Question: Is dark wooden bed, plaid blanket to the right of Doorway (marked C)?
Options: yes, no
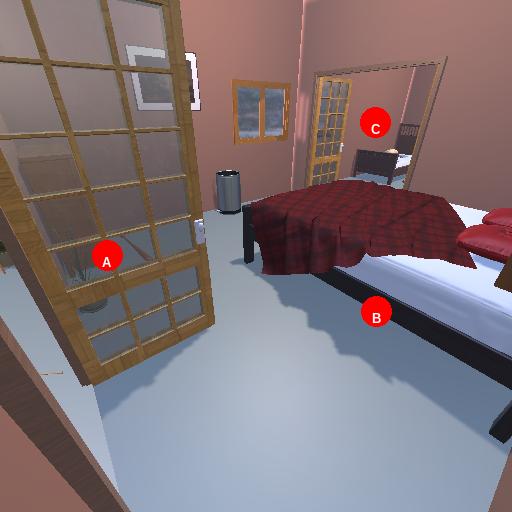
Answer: yes